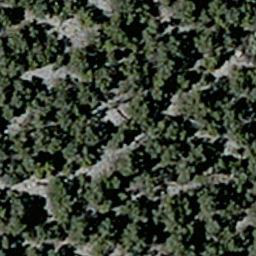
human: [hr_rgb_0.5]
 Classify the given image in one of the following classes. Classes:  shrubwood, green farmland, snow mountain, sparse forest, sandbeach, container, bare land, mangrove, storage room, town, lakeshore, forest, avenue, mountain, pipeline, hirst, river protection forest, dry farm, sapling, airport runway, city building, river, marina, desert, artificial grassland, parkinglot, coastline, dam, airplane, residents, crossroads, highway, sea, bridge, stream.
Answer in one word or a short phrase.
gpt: sparse forest